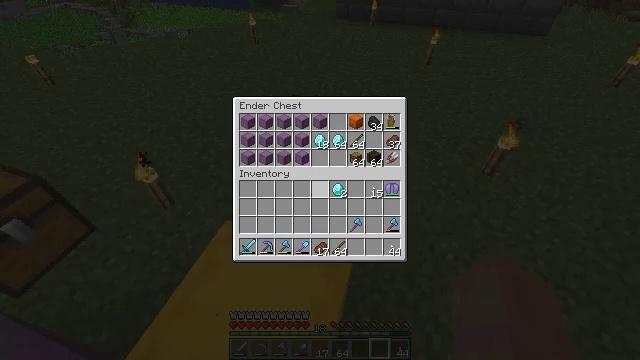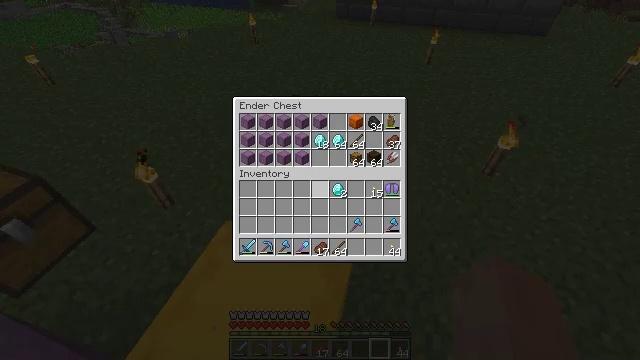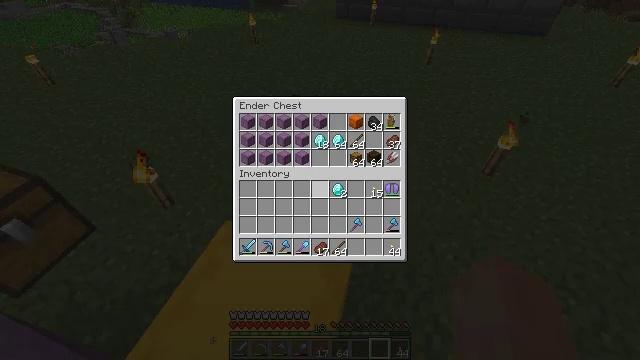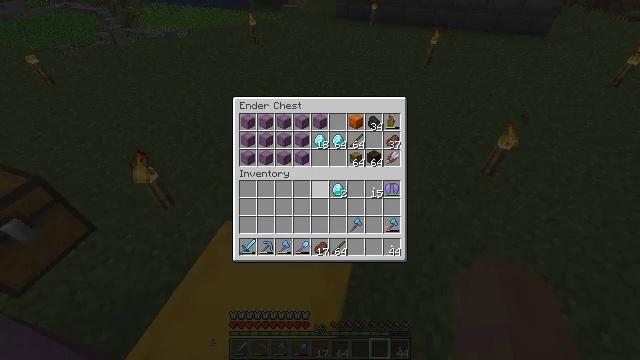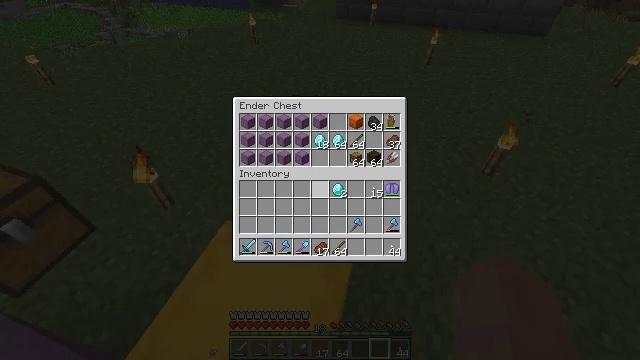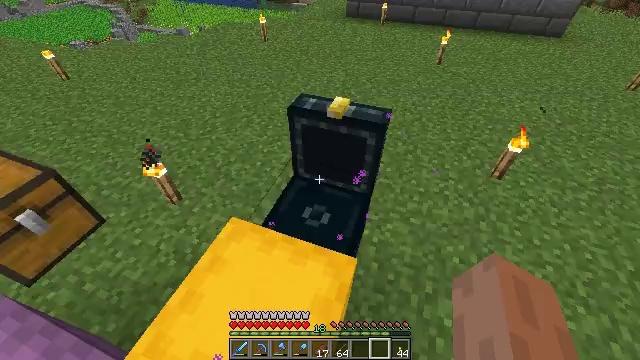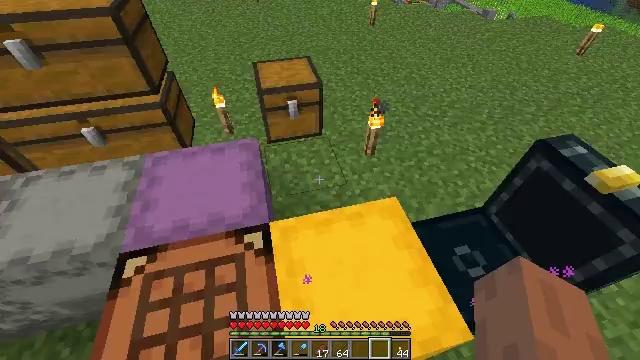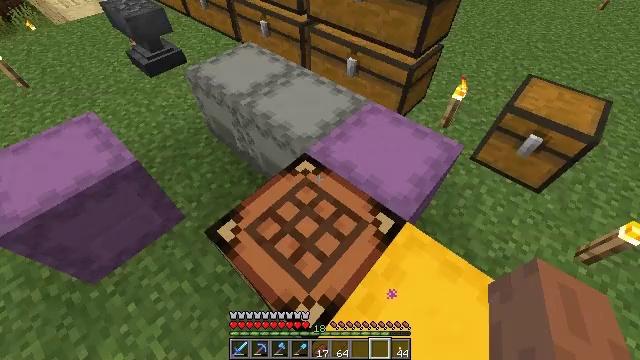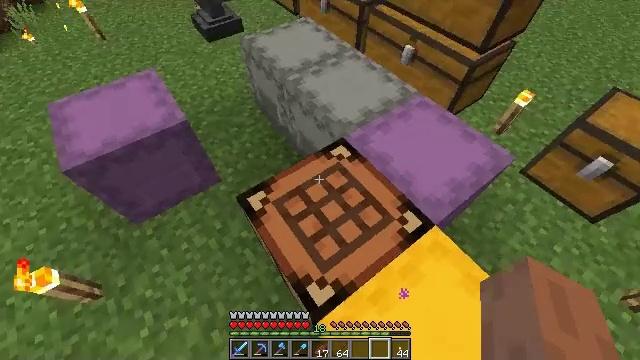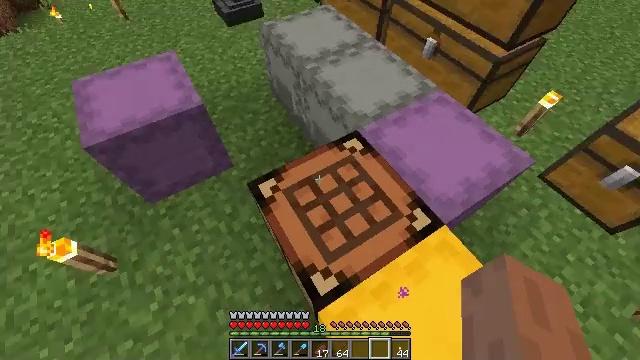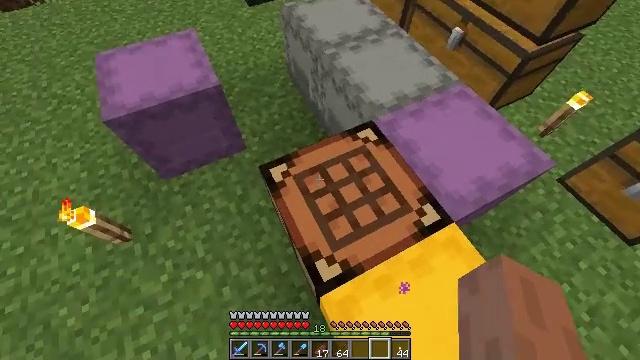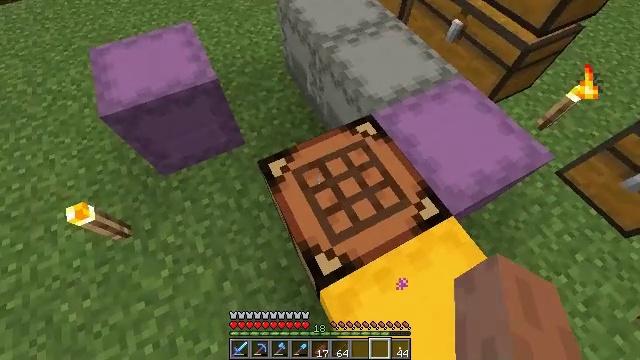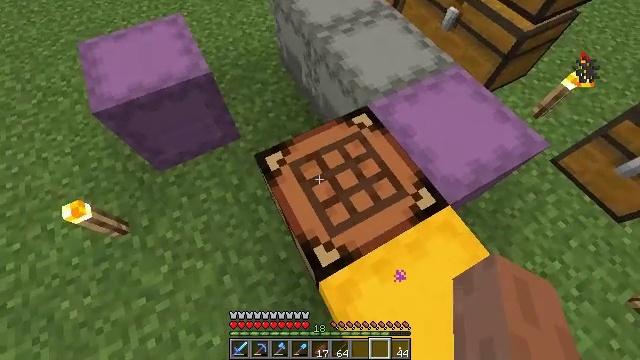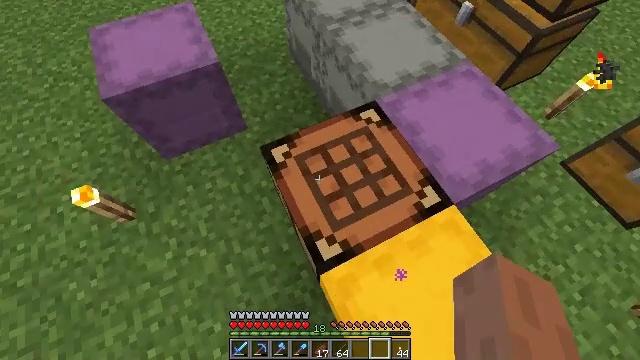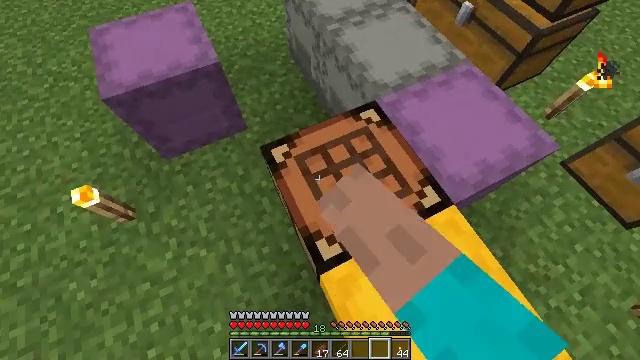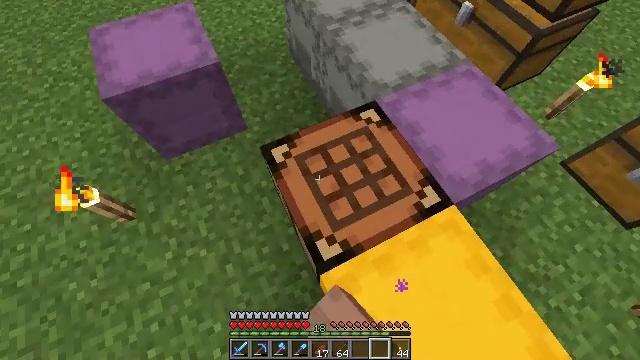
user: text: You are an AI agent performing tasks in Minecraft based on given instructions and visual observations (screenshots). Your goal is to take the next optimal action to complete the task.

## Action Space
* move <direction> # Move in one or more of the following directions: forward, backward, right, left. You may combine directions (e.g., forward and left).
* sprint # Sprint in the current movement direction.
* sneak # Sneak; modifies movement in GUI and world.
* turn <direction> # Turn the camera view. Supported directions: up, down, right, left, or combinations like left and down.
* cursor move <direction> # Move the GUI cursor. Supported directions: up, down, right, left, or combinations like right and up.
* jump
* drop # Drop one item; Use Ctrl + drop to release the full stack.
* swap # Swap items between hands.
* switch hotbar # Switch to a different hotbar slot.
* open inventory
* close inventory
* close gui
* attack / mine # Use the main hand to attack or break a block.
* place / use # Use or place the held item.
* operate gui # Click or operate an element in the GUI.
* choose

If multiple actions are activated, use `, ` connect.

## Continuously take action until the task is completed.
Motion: motion action
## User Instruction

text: Use the crafting table to craft a diamond hoe.
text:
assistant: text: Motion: no_op
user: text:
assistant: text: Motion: no_op
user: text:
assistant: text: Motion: no_op
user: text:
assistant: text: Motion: no_op
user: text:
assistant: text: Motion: cursor move left
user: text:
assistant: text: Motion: turn left and down, close gui
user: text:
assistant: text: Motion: turn left and down
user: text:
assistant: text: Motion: turn left and down
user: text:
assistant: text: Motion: turn left and down
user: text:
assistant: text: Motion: turn left and down
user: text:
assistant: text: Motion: turn down
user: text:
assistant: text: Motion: turn right and down
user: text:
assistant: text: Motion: turn left and down, use / place
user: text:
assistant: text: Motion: use / place
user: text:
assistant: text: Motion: no_op
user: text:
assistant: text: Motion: no_op
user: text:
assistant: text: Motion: turn left
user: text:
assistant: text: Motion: cursor move left, open gui
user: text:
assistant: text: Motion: cursor move left
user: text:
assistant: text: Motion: cursor move left
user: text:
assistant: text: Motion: cursor move left and up
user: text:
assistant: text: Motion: cursor move left
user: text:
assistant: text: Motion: no_op
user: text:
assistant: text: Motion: cursor move up
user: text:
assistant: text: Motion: cursor move right and up
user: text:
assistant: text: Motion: cursor move right and up
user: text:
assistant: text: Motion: cursor move left
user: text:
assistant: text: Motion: cursor move left and down
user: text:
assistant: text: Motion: cursor move right and down
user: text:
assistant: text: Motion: cursor move up